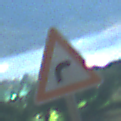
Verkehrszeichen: KurveRechts
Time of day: Night
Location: Outdoor (Nature)
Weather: PartlyCloudy
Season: NotSpecified
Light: Natural